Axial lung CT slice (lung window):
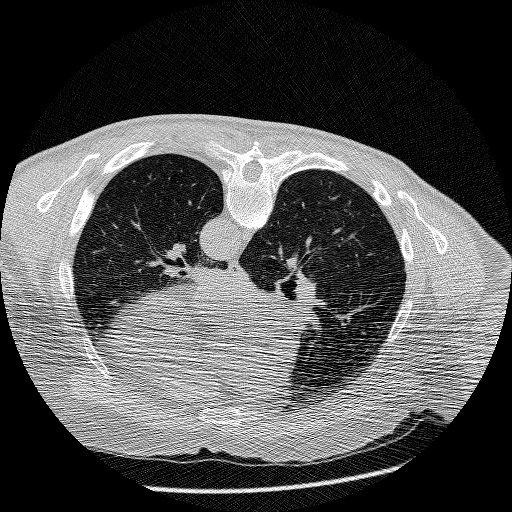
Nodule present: no